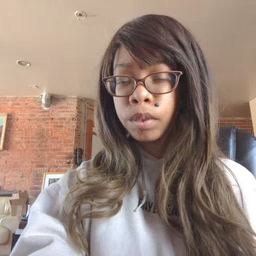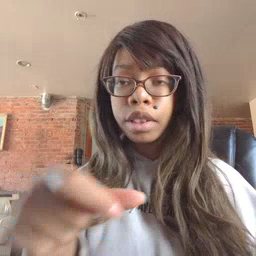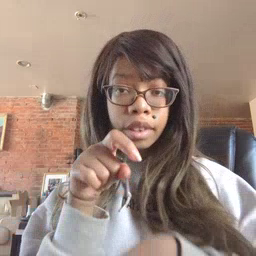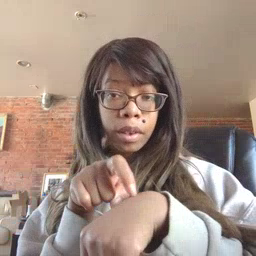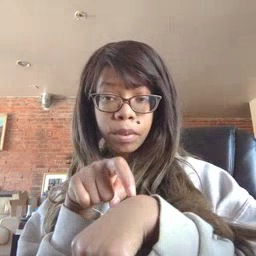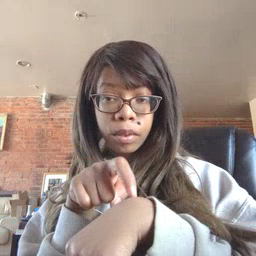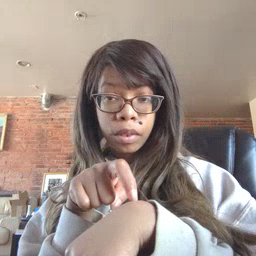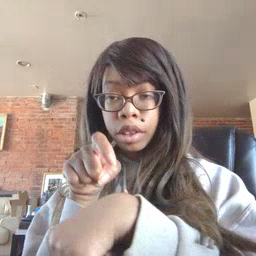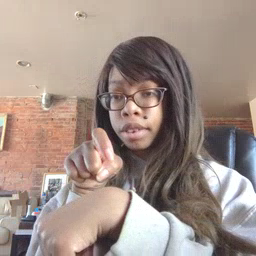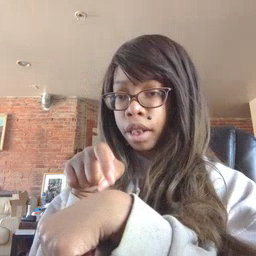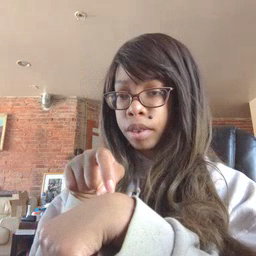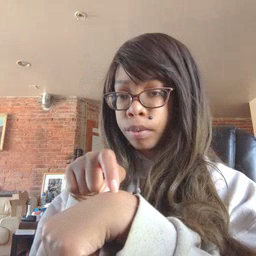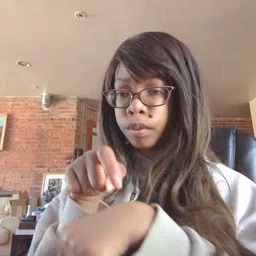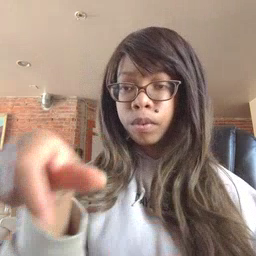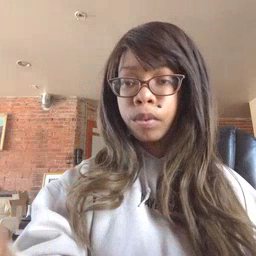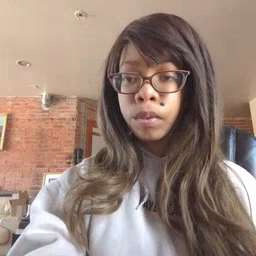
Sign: time